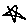
Label: star